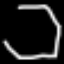
Label: octagon